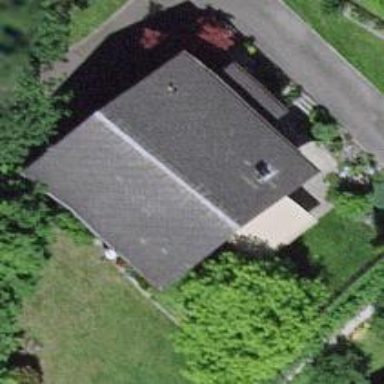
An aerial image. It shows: Building with gabled roof oriented across. The roof is grey in color.